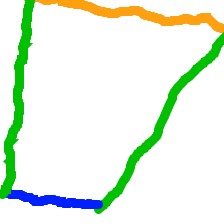
Shape: trapezoid